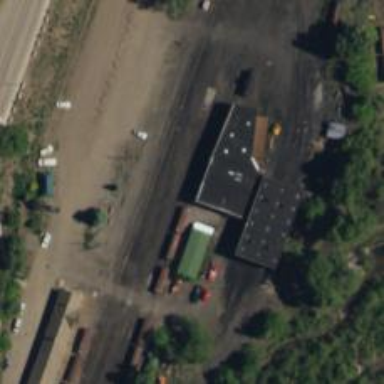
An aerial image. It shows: Narrow-gauge railway in yard.